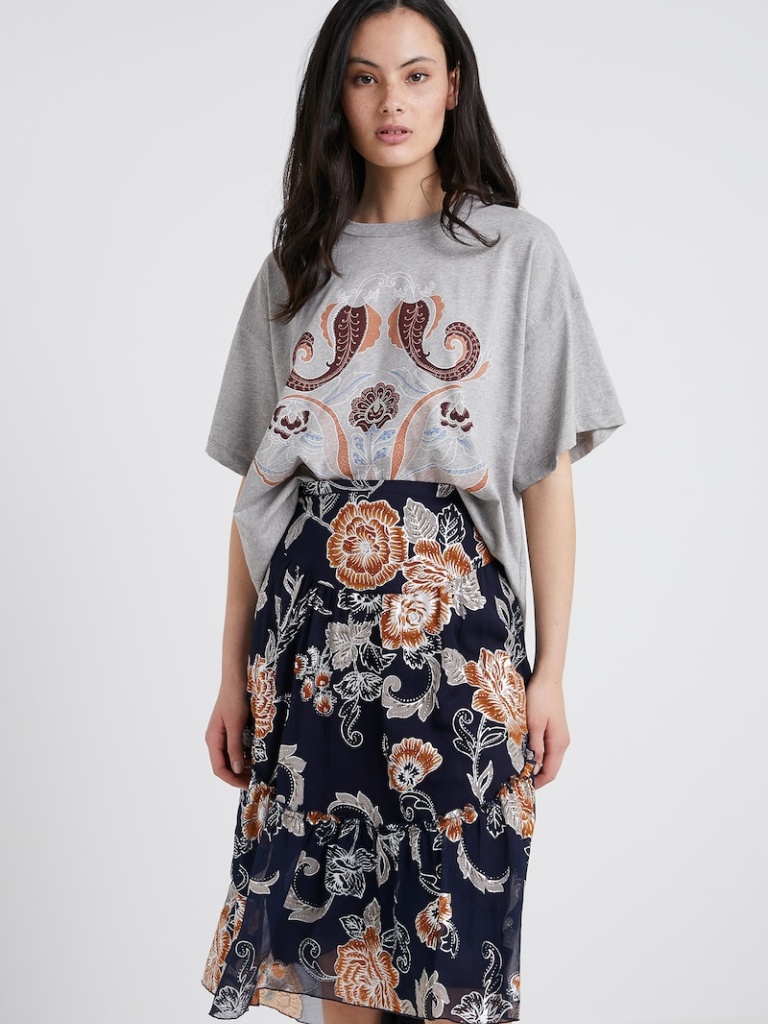
cotton loose short sleeve hip length French Tucked crew t-shirt